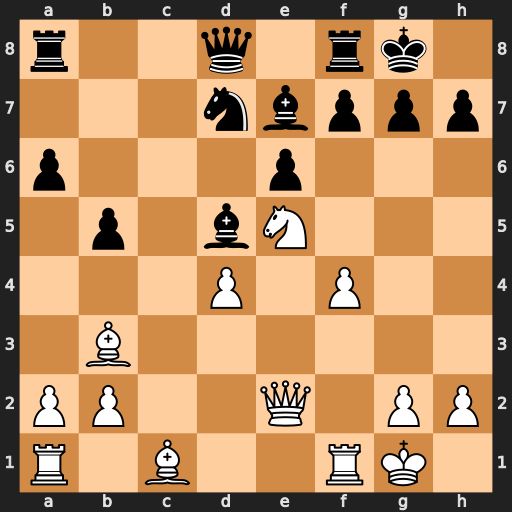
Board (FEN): r2q1rk1/3nbppp/p3p3/1p1bN3/3P1P2/1B6/PP2Q1PP/R1B2RK1
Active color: w
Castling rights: -
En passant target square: -
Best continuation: Bxd5 exd5 Nc6 Qb6 Nxe7+